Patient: sex M, age 64
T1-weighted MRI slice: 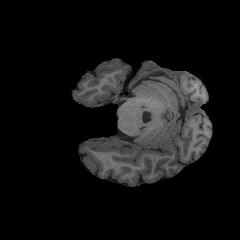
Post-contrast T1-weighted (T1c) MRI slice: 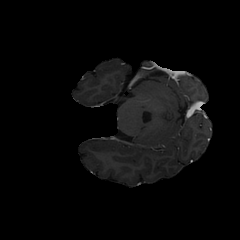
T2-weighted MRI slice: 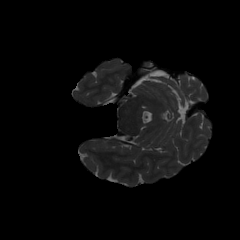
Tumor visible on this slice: no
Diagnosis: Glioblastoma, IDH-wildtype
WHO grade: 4